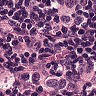
Metastatic tissue present: yes